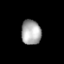
Tissue: lung
Cell type: Epithelial cells
Senescence score: 0.6746
Nuclear area (px): 479
Mean DAPI intensity: 169.491